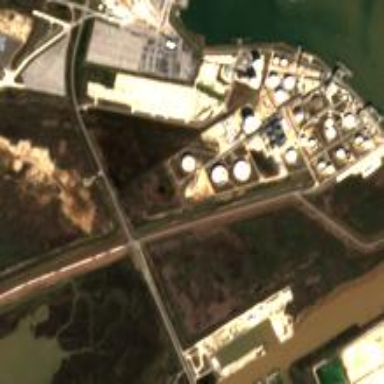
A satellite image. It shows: Industrial area designated as petroleum terminal.